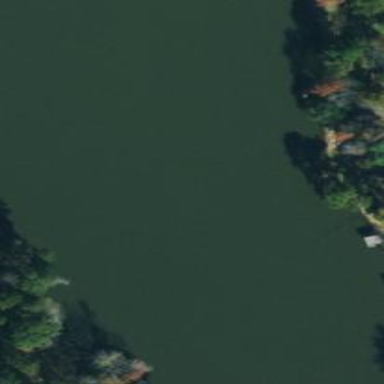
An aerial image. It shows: Serene lake.